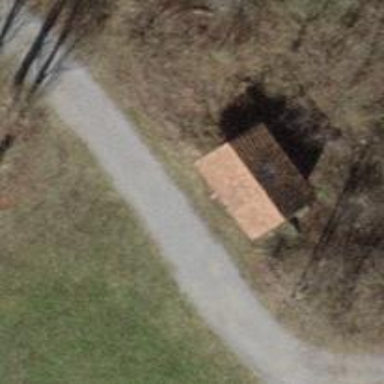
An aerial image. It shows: Bench.